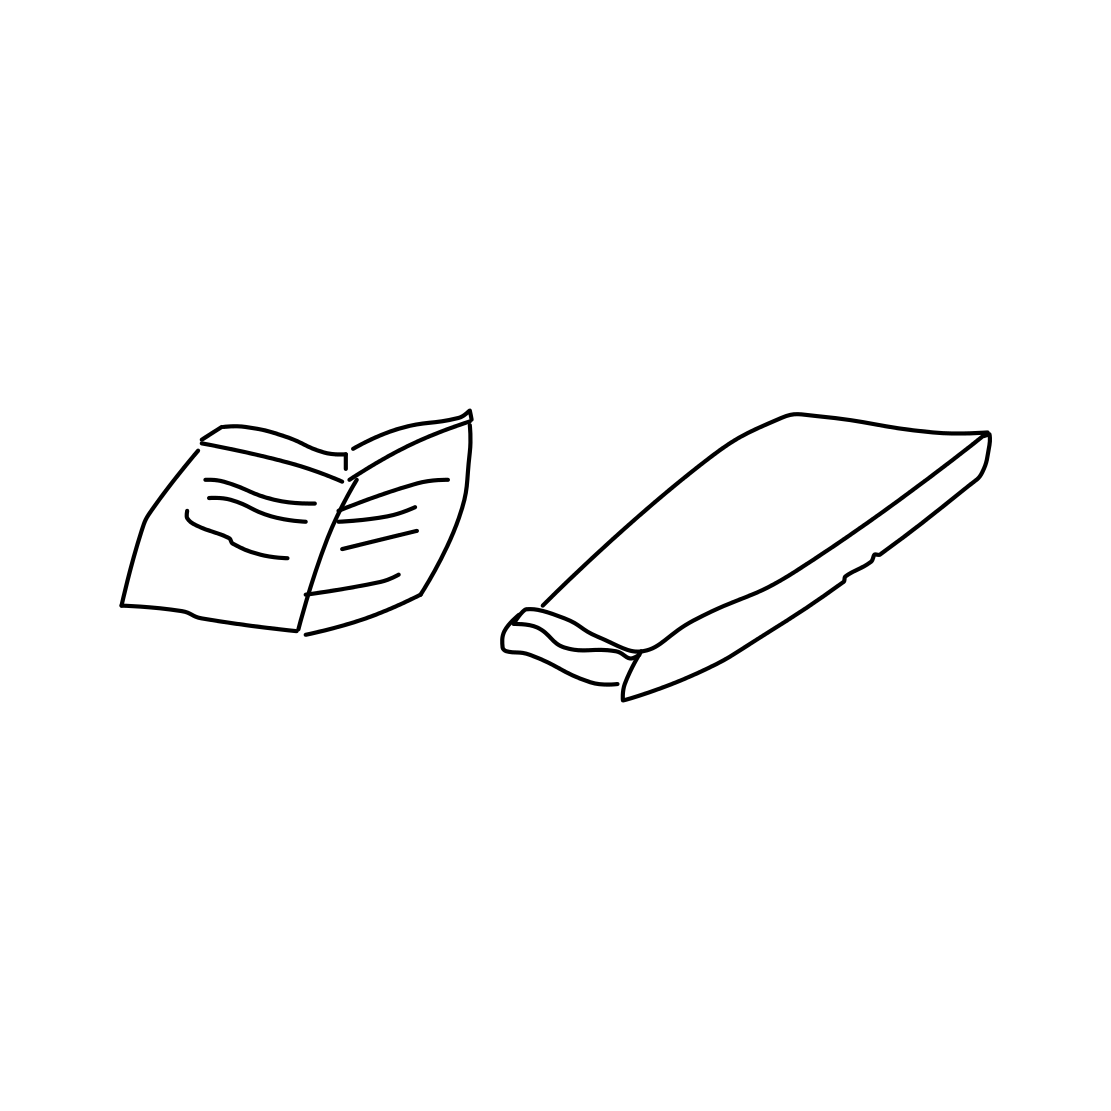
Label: book